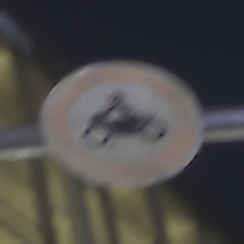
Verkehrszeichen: VerbotKraftraeder
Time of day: Night
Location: Outdoor (Urban)
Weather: PartlyCloudy
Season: NotSpecified
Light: Artificial